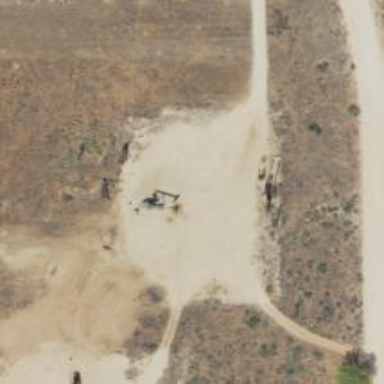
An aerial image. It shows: Petroleum well.